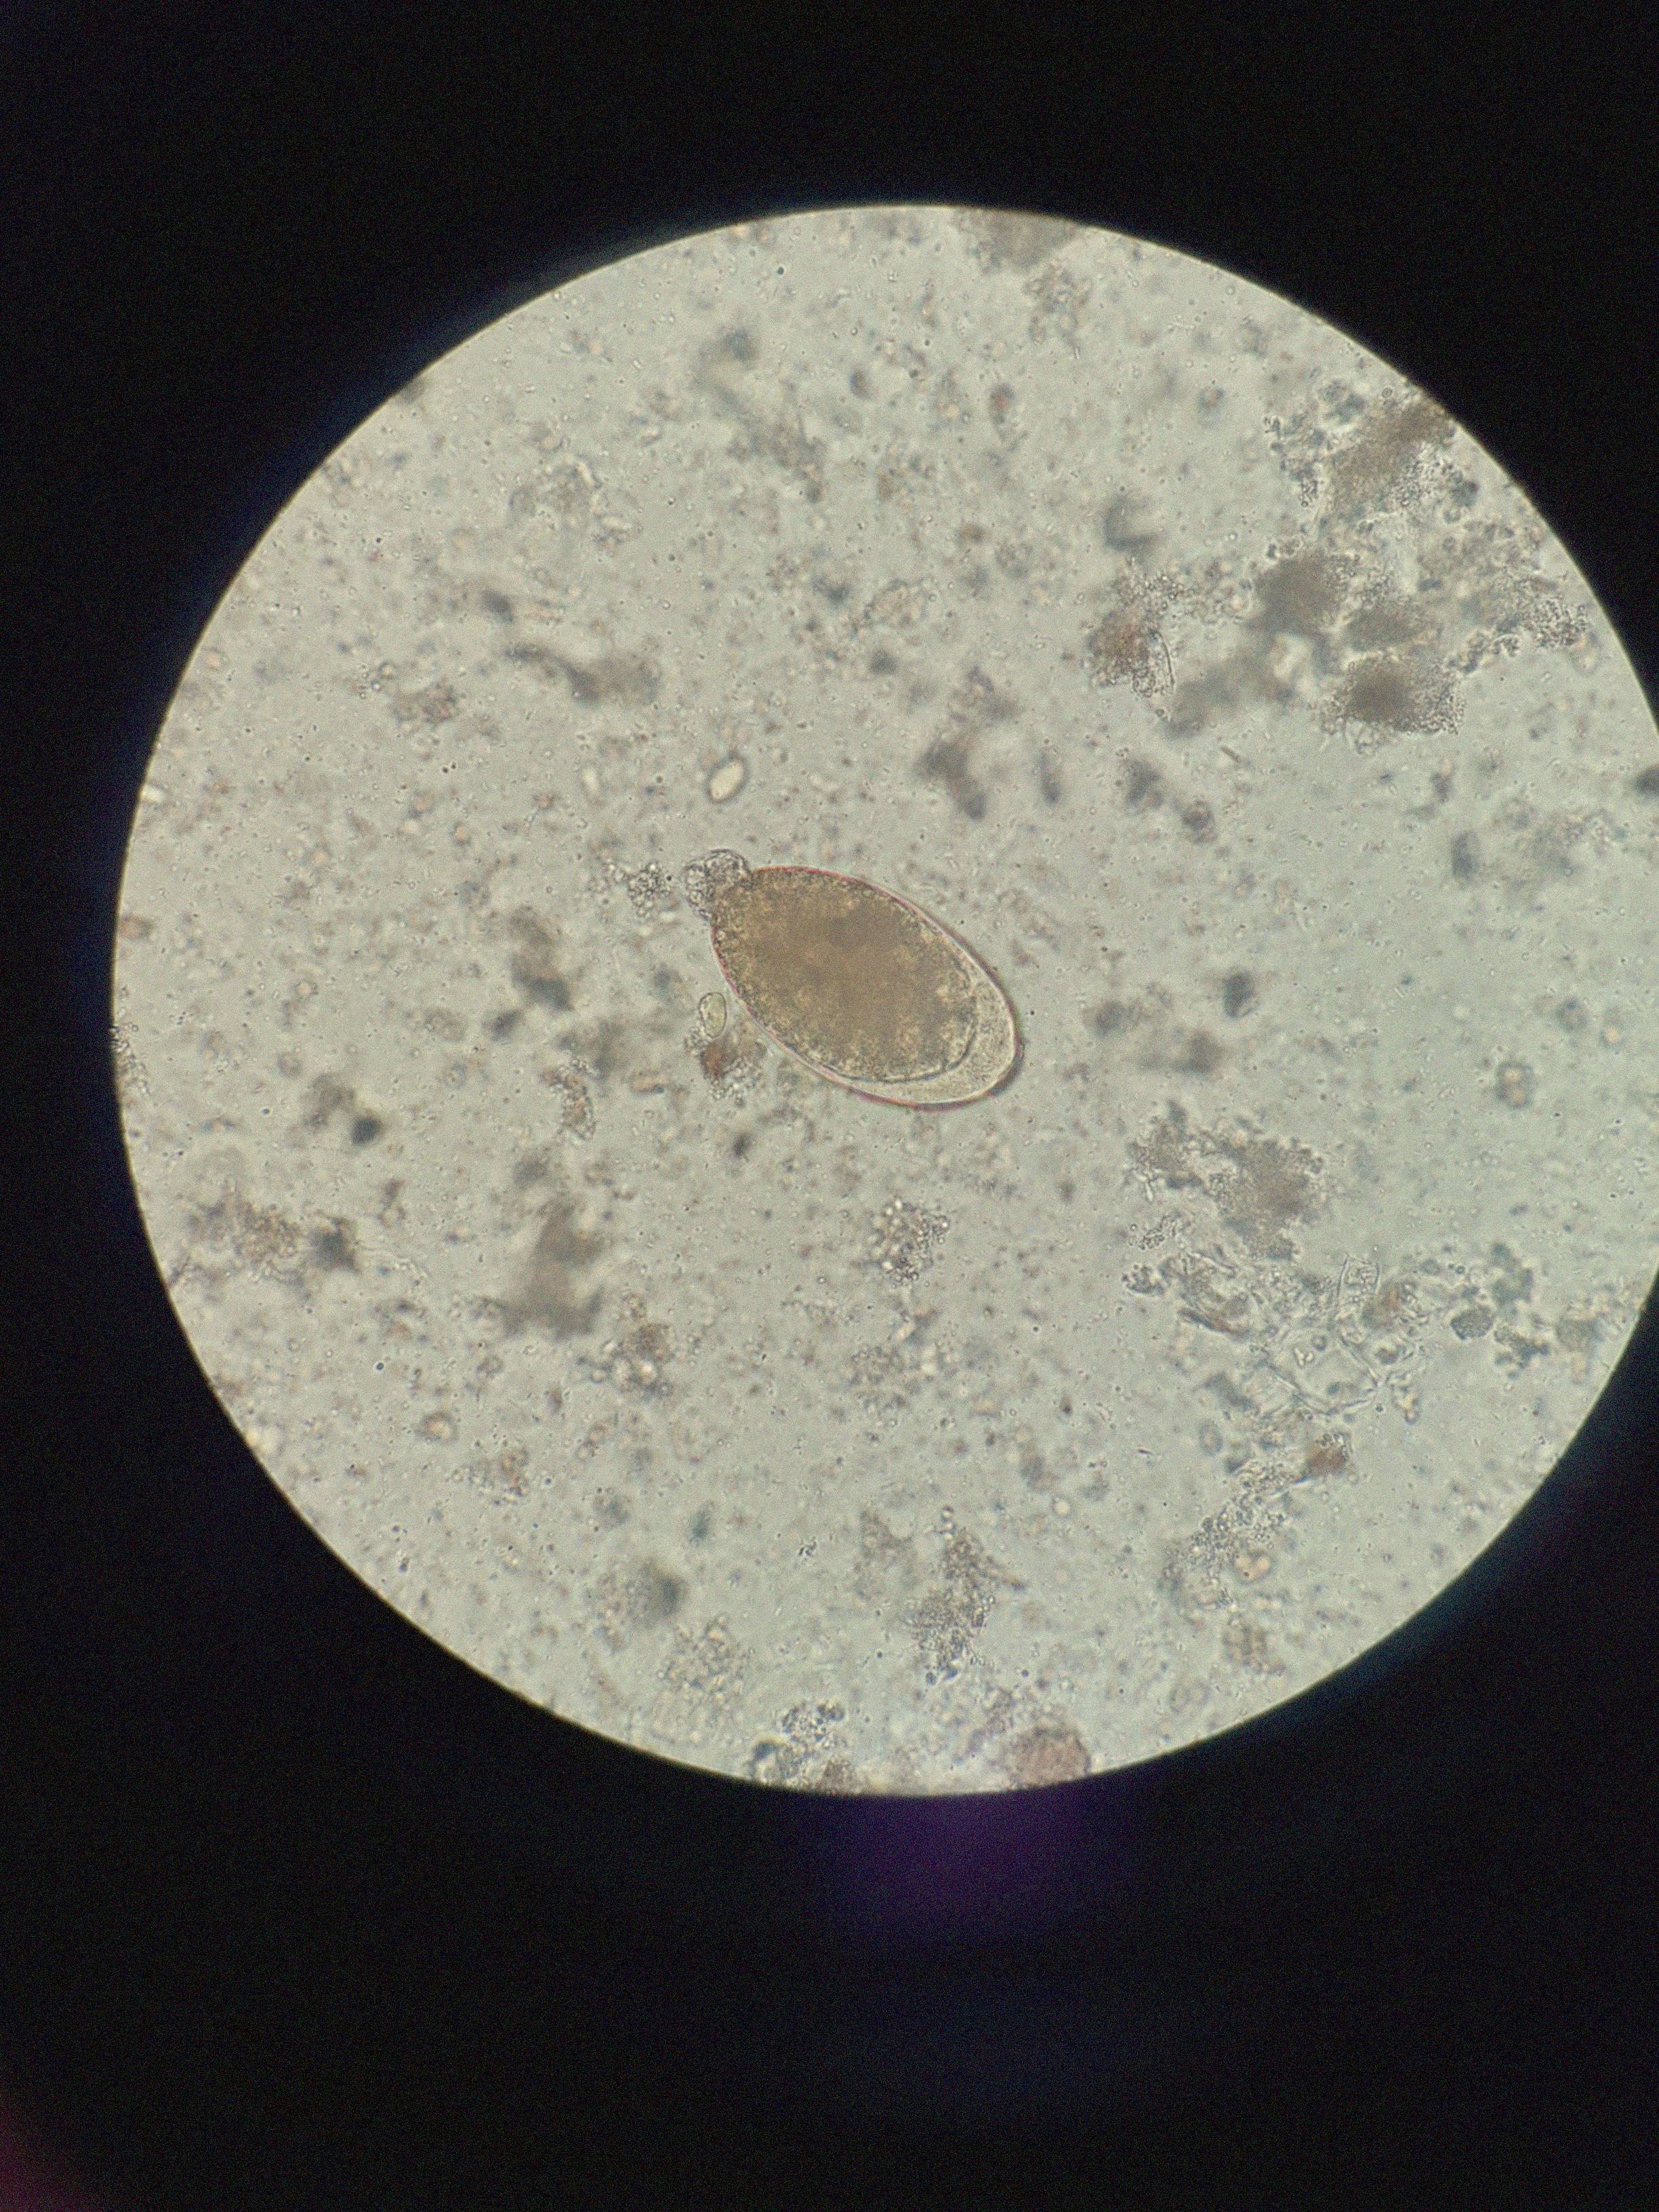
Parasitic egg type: Fasciolopsis buski